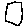
Label: square